Field crop: maize
Growth stage: 2
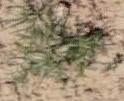
Species: salsola